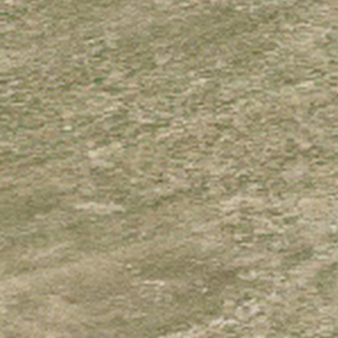
Label: other